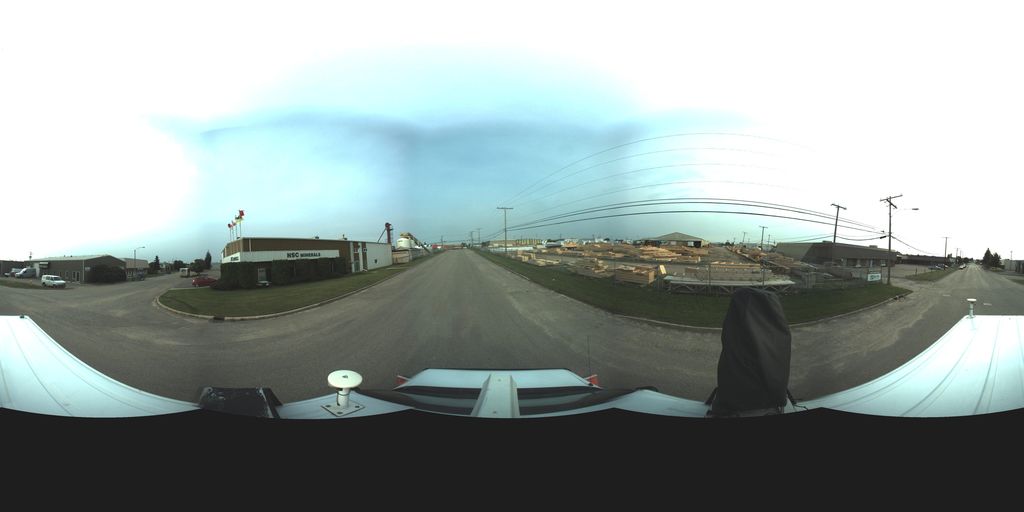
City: saskatoon